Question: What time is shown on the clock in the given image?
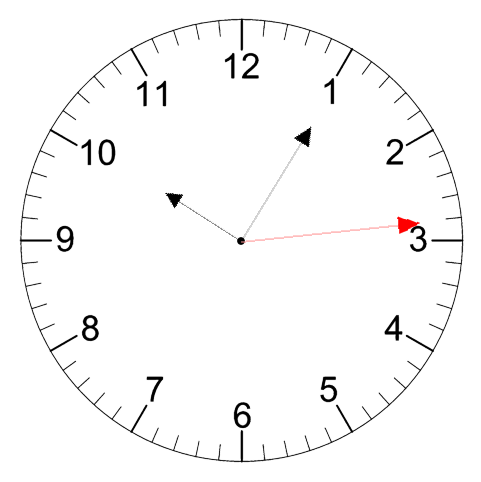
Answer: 10:05:14